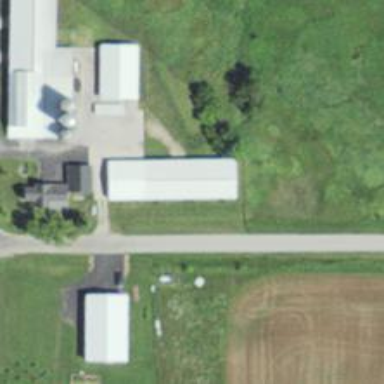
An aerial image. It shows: Farmyard area.